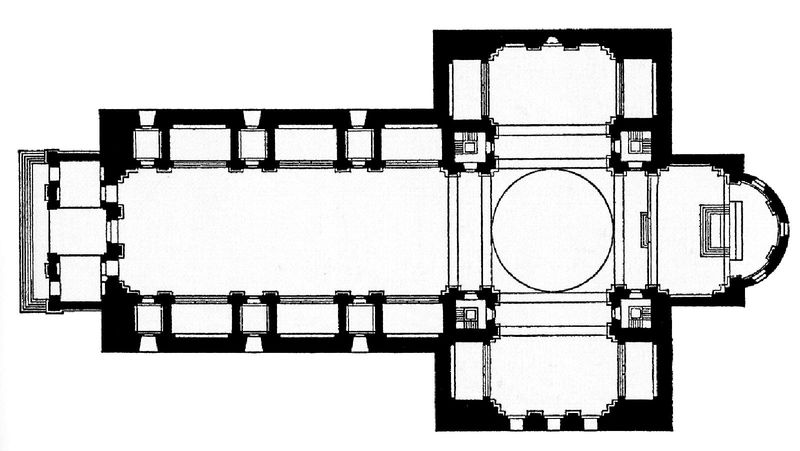
Titel: Mantua, S. Andrea, seit 1472 nach Plänen von Alberti erbaut
Künstler: Durante Alberti
Standort: Mantua (EU - I - Lombardei)
Schlagwörter: fenster, kirche, kreis, rund, treppen, kreuz, altar, portal, altarraum, chor, osten, grundriss, bauplan, tuschezeichnung, vierung, querschiff